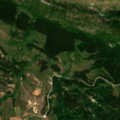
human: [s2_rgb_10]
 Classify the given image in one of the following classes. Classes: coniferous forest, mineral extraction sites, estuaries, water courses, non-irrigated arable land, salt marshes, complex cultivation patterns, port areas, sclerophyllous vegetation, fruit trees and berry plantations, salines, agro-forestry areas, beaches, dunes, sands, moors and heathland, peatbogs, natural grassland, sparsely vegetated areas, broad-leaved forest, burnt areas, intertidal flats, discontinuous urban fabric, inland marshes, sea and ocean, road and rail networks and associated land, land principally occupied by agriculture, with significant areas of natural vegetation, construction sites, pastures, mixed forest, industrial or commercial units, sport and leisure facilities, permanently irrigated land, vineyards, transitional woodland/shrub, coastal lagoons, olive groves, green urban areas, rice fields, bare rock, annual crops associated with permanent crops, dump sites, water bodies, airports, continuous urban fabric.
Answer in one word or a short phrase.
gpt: pastures, land principally occupied by agriculture, with significant areas of natural vegetation, broad-leaved forest, coniferous forest, transitional woodland/shrub, sparsely vegetated areas